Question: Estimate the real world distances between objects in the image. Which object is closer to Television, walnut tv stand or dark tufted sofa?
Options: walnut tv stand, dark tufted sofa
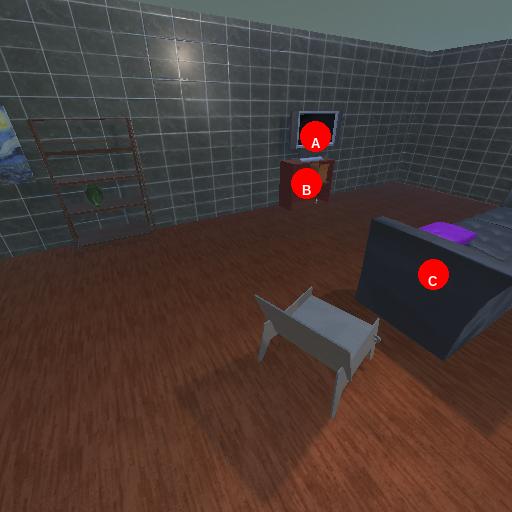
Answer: walnut tv stand